Question:
In Windows Server SQL, I am trying to change a value if the value from another table is an Integer and not a decimal. If it is a value, then the change within the Case Statement should apply.
I am thinking:
'''
with numberCTE (valuea, valueaa) as (
select (number1 / number2) as valuea, valueaa
from tablea
)
select
CASE when value = INT then 'Apple' else 'Banana' end eval
from
tableb b
join numberCTE a on b.valueaa = a.valueaa
'''
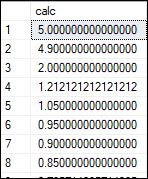
Answer: Perhaps using modulus could cut to the chase 'n % 1'
I should note that if 'calc' is a float, it would have to be converted into a decimal
'''
Declare @Table table (calc decimal(25,15))
Insert Into @Table values
(5.000000000000000)
,(4.900000000000000)
,(2.000000000000000)
,(1.212121212121212)
,(1.050000000000000)
,(0.950000000000000)
,(0.900000000000000)
,(0.850000000000000)
,(10.00000000000000)
Select *
,case when calc % 1 = 0
then 'Apple'
else 'Banana'
end
From @Table
'''
'''
calc (No column name)
5.000000000000000 Apple
4.900000000000000 Banana
2.000000000000000 Apple
1.212121212121212 Banana
1.050000000000000 Banana
0.950000000000000 Banana
0.900000000000000 Banana
0.850000000000000 Banana
10.850000000000000 Banana
10.000000000000000 Apple
'''